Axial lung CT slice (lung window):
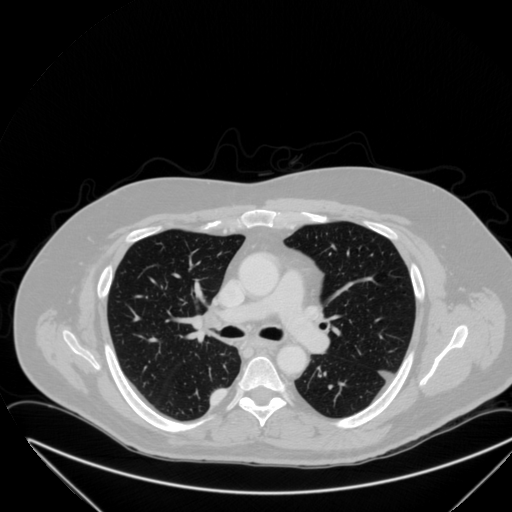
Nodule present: yes
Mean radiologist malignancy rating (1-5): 4